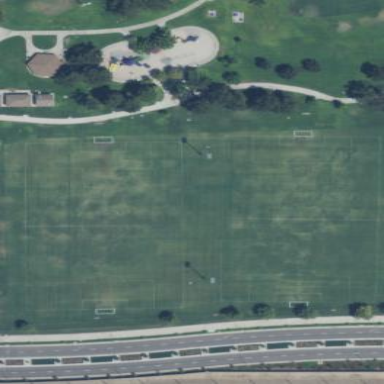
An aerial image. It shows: Soccer pitch with grass surface for leisure and sports.